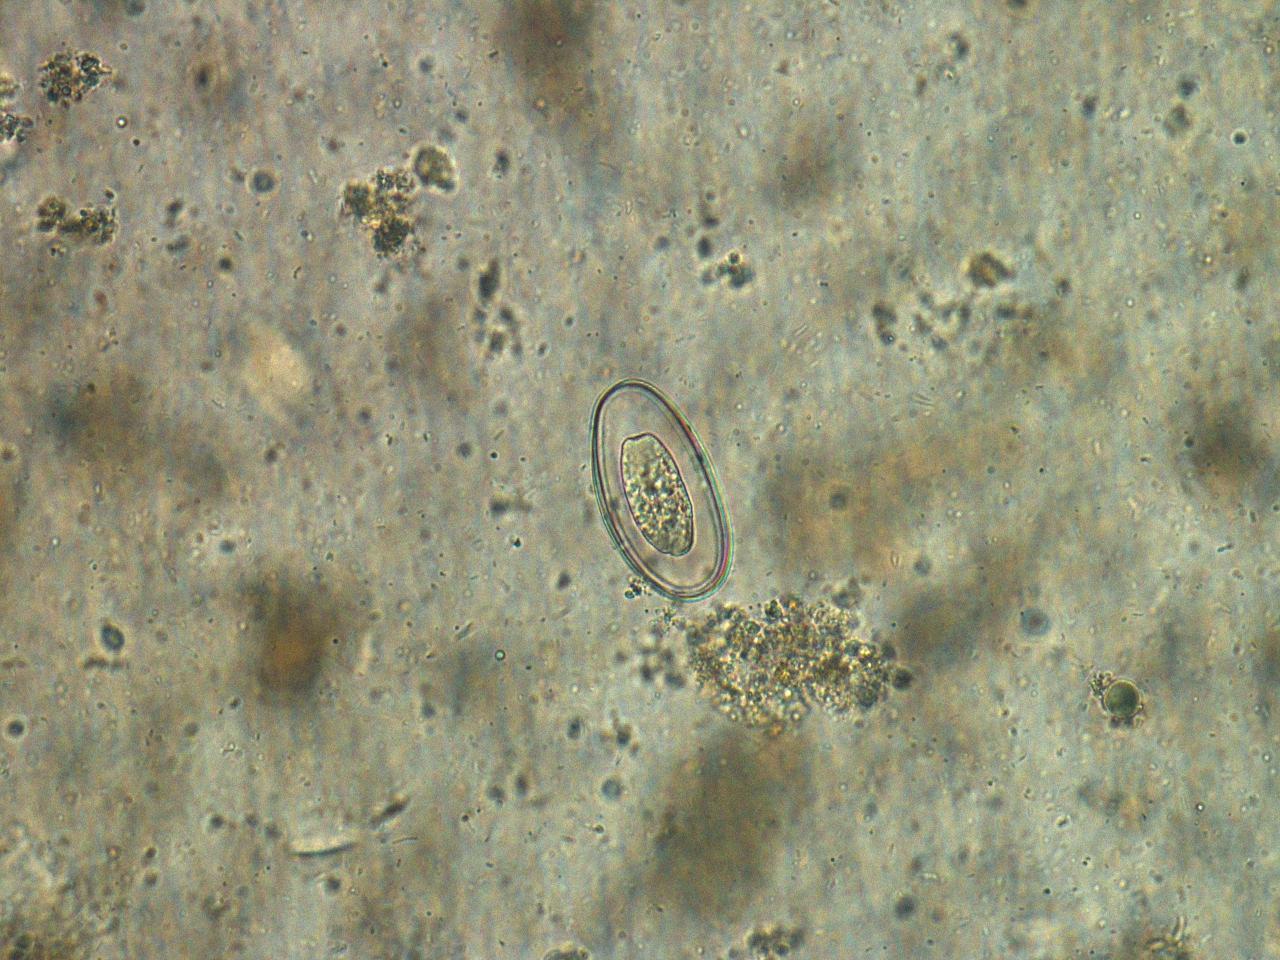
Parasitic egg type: Enterobius vermicularis